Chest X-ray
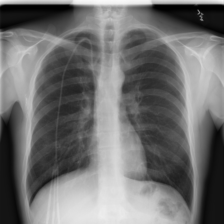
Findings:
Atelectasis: negative
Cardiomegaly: negative
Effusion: negative
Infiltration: negative
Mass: negative
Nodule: negative
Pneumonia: negative
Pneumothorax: negative
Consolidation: negative
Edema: negative
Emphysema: negative
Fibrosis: negative
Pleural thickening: negative
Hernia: negative